Field crop: tomato
Growth stage: 1
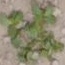
Species: portulaca